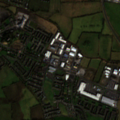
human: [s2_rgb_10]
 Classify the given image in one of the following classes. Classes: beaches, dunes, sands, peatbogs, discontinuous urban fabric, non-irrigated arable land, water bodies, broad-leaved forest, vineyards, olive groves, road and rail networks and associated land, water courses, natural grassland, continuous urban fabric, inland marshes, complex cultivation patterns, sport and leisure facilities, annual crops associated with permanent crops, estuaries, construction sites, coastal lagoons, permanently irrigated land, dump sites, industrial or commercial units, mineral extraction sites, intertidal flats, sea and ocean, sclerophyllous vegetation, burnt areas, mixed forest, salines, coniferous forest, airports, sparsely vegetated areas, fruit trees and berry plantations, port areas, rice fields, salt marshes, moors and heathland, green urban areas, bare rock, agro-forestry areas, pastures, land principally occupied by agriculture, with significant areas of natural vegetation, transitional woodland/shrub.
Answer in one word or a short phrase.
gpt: continuous urban fabric, discontinuous urban fabric, industrial or commercial units, pastures